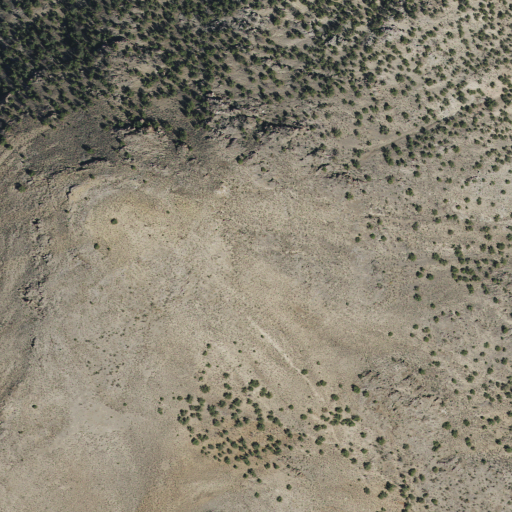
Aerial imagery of mountain in Utah named Long Lick Mountain containing shrub and evergreen forest